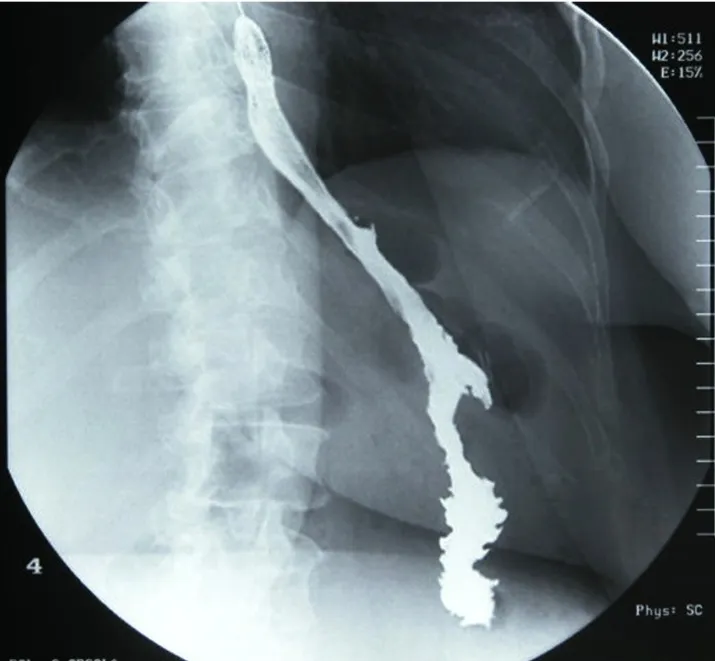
X-ray with Gastrografin demonstrating the normal progression of dye without pathological findings.
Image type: radiology (x_ray)